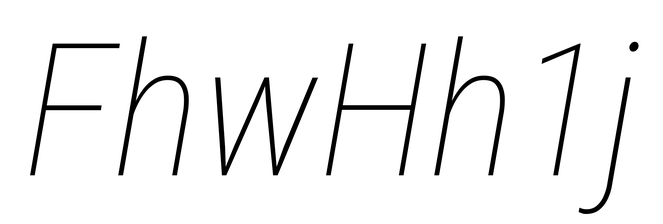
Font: Roboto-Italic_Condensed_Thin_Italic